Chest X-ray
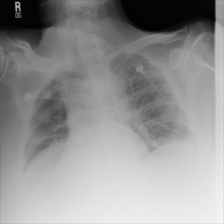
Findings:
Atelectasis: negative
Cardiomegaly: negative
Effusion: negative
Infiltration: negative
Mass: negative
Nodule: negative
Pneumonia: negative
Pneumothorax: negative
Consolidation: negative
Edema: negative
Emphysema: negative
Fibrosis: negative
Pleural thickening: negative
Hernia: negative